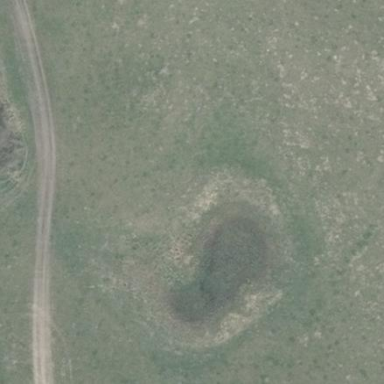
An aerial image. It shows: Wetland area.